Question: If I have a 'ProjectItem' (<URL>, how do I get its its encoding as detected by Visual Studio?
I want to get the same result as shown in this dialog:

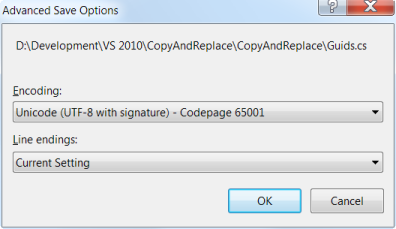
Answer: I'm not sure how you can get it directly from the 'ProjectItem'. I believe you need to wait for the actual document to be open as the encoding is detected at that time. At that time you should have an 'ITextBuffer' and can get the 'Encoding' this way
'''
ITextDocumentFactoryService factoryService = ...;
ITextBuffer textBuffer = ...;
ITextDocument textDocument;
if (factoryService.TryGetTextDocument(textBuffer, out textDocument)) {
Encoding encoding = textDocument.Encoding;
...
}
'''